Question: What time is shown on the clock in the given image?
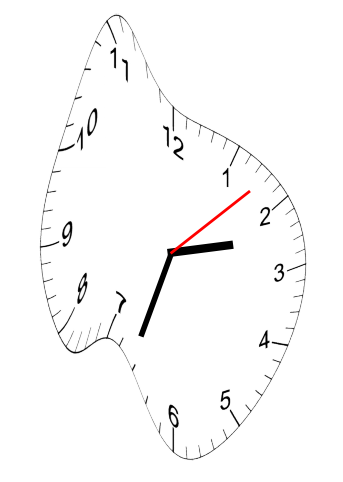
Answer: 02:33:08